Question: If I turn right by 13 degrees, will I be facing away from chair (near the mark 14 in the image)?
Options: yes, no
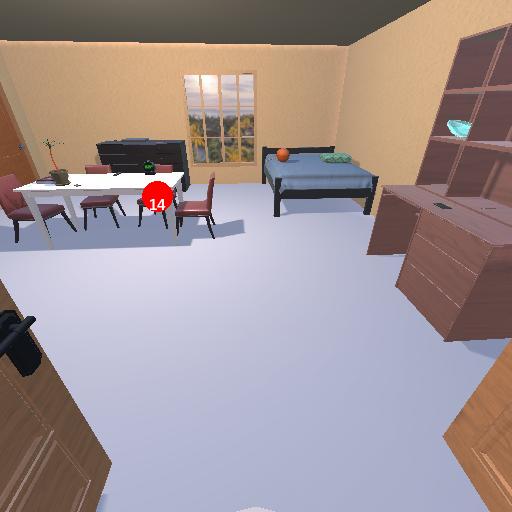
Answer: yes